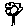
Label: flower